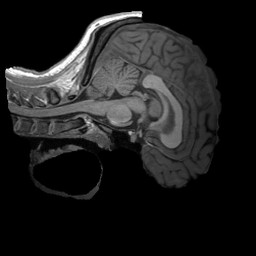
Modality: T1w
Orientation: sagittal
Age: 30
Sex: female
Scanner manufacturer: siemens
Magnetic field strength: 3 T
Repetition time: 2.3 s
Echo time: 0.00232 s